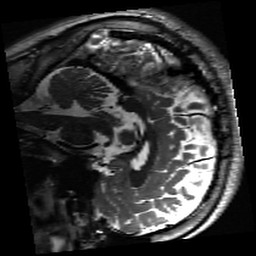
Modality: inplaneT2
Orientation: sagittal